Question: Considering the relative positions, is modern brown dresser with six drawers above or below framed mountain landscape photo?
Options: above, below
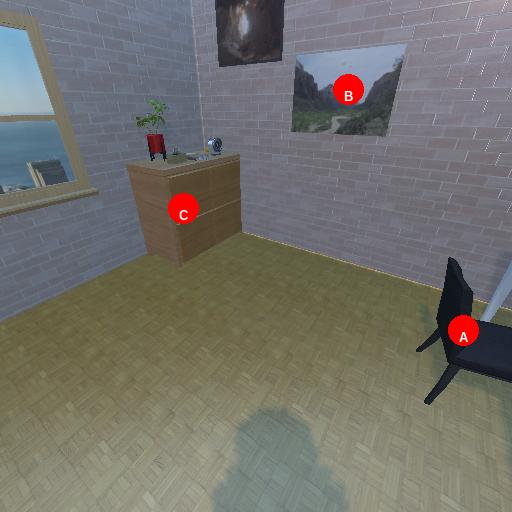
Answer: above